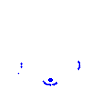
Particle: electron